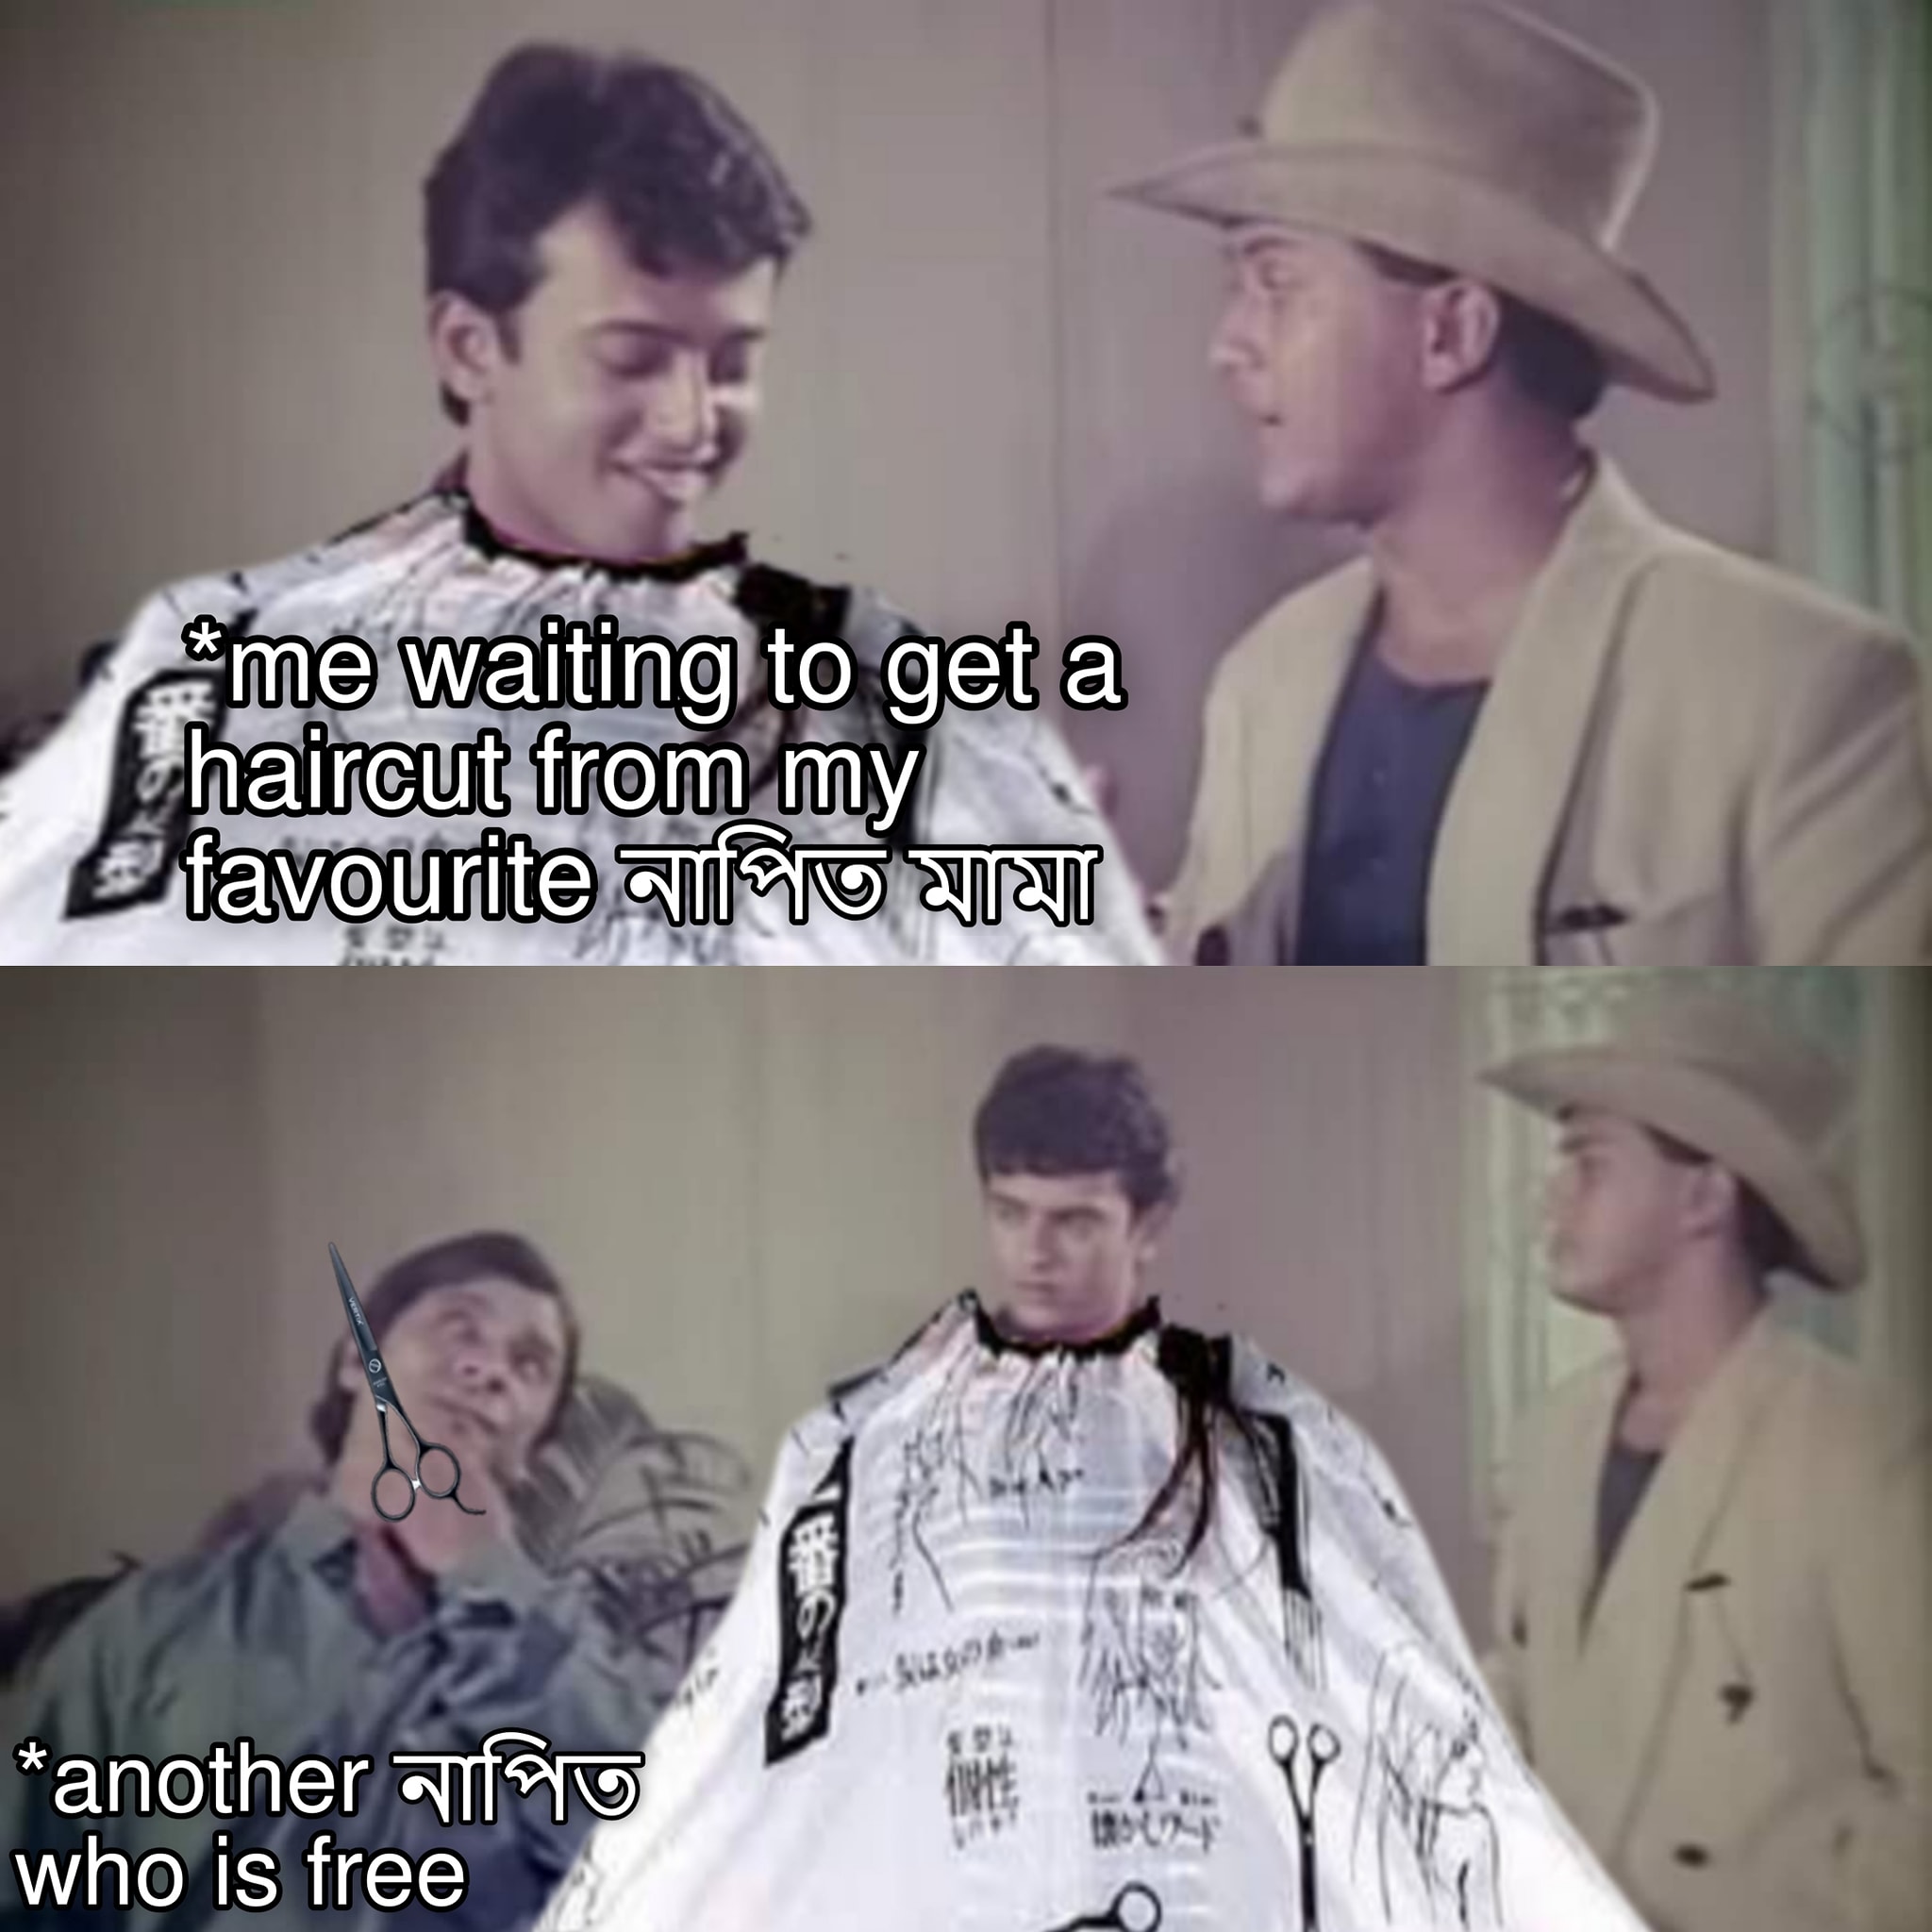
Caption: *me waiting to get a haircut from my favourite নাপিত মামা     *another   নাপিত who is free
Label: non-hate